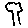
Label: tree